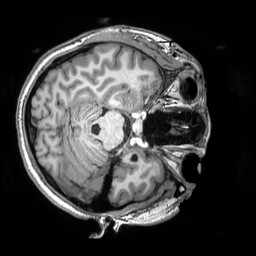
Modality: T1w
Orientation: axial
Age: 20
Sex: female
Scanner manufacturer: siemens
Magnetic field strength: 3 T
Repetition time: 2.5 s
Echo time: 0.00343 s